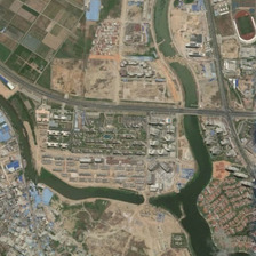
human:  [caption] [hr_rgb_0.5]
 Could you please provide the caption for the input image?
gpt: Construction and agricultural areas by the river

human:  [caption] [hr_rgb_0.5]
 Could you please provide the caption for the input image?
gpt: Many buildings and some farms are near a river.

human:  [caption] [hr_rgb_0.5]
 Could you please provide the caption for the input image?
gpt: Many buildings and some agricultural land are close to a river.

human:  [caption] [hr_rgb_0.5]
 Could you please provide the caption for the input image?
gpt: Many buildings and some farmland are by the river.

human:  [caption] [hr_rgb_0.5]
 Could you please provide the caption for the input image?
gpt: There are many buildings and some farmland near the river.